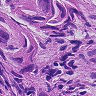
Metastatic tissue present: yes